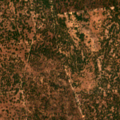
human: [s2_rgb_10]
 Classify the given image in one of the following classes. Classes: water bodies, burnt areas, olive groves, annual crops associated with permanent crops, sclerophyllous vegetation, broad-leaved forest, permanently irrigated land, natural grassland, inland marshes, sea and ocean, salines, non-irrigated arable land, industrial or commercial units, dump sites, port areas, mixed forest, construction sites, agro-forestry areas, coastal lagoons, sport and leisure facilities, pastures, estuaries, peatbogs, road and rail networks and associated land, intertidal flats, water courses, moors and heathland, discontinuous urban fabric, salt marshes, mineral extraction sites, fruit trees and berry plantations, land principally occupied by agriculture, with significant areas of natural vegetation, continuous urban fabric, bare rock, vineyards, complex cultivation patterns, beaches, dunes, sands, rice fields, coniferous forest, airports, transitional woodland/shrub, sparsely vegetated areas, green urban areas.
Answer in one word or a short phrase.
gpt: agro-forestry areas, broad-leaved forest, mixed forest